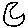
Label: moon